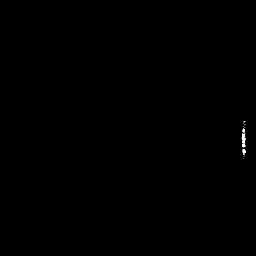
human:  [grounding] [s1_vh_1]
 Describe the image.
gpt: In the satellite image, there is  <ref>1 small ship </ref> <box>[[92, 47, 97, 61, 0]]</box> located at right.